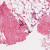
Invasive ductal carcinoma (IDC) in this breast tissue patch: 0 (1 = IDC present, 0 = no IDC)